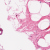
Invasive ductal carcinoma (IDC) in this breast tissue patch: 0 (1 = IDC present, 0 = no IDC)